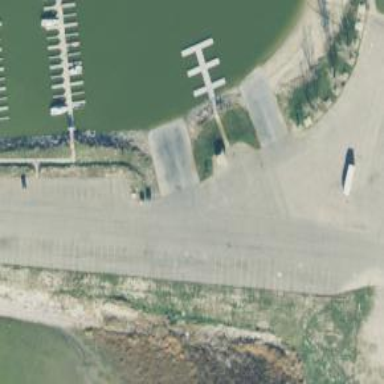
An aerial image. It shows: Slipway on leisure land.